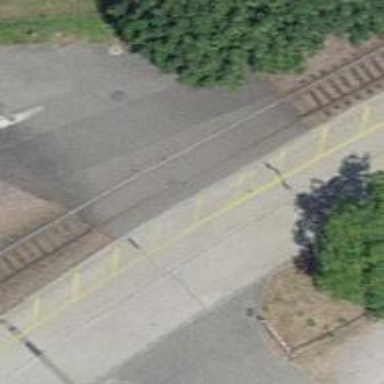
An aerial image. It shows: Crossing for the railway.